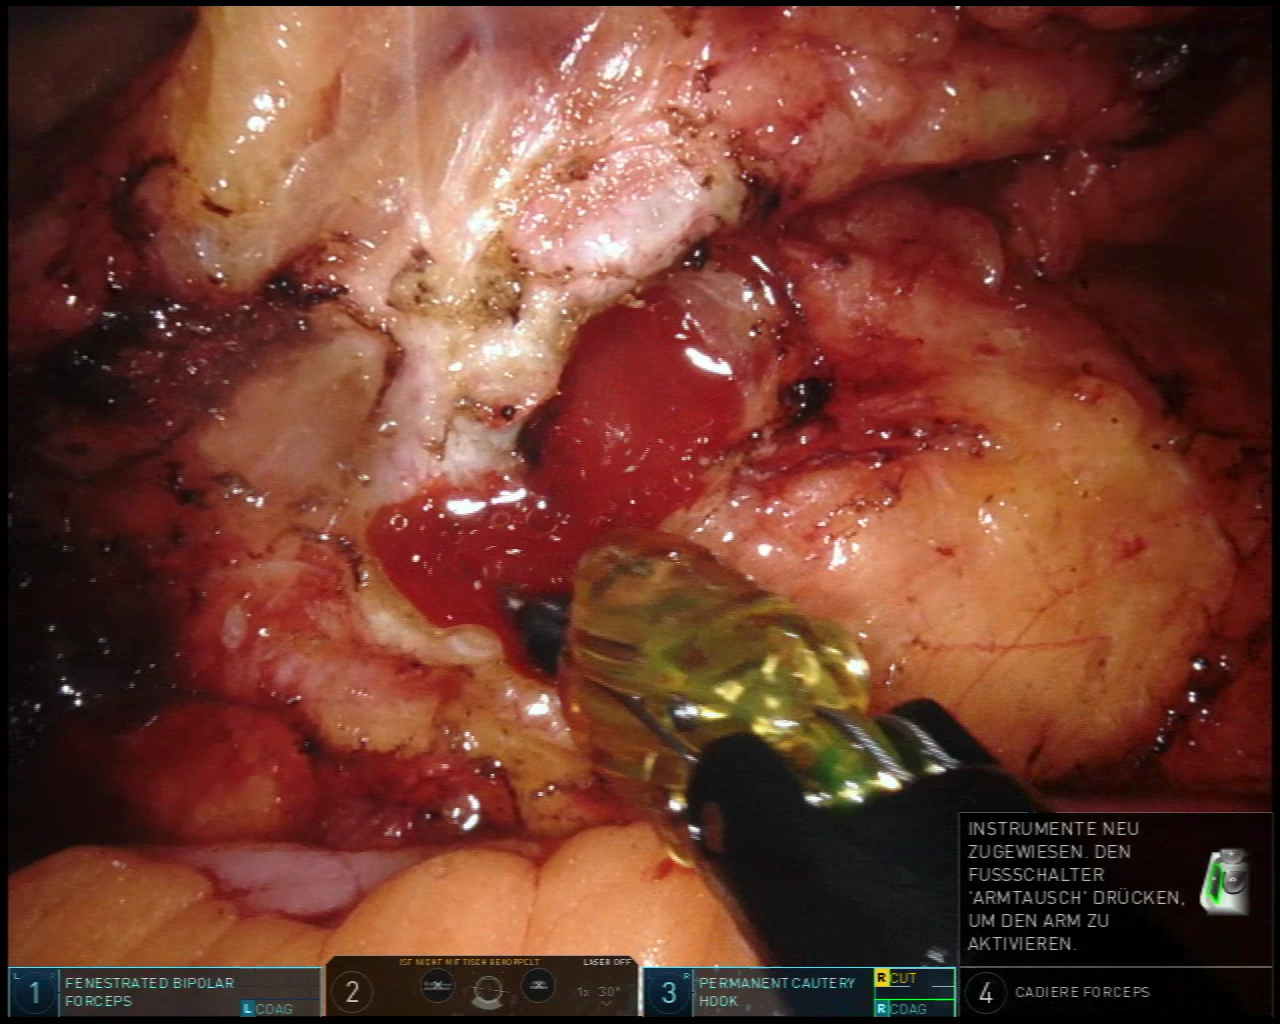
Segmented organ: inferior_mesenteric_artery
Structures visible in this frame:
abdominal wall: no
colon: yes
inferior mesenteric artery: yes
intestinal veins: no
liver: no
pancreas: no
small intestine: no
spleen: no
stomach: no
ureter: no
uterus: no
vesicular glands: no